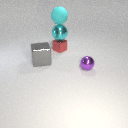
small red metal cube below large cyan metal sphere